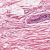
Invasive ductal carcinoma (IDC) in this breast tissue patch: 0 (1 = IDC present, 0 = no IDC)